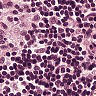
Metastatic tissue present: no